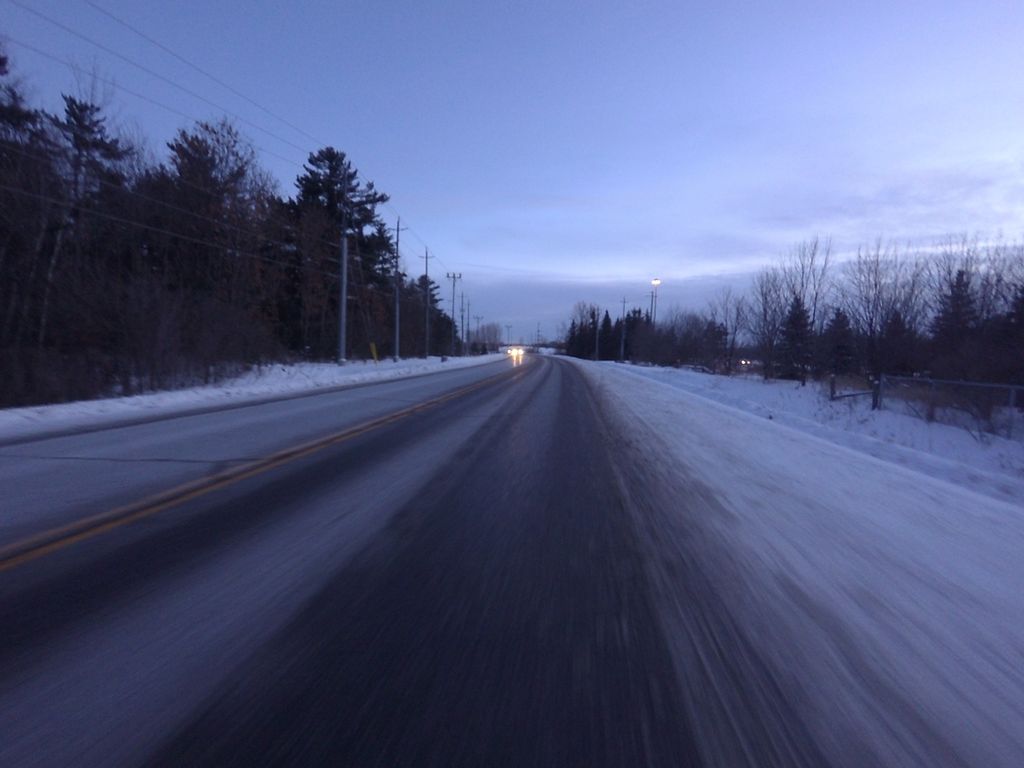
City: ottawa-gatineau